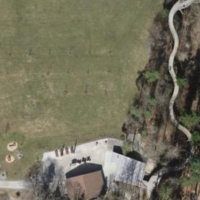
EUNIS habitat code: 44
Species observed at this site:
Corvus corone
Pinus sylvestris
Fraxinus excelsior
Turdus philomelos
Fagus sylvatica
Dendrocopos major
Picea abies
Aegithalos caudatus
Buteo buteo
Angelica sylvestris
Abies alba
Tilia cordata
Pica pica
Endotricha flammealis
Corvus corax
Periparus ater
Sorbus aucuparia
Cyanistes caeruleus
Troglodytes troglodytes
Fringilla coelebs
Regulus ignicapilla
Passer domesticus
Turdus merula
Clinopodium vulgare
Knautia arvensis
Parus major
Acer pseudoplatanus
Hirundo rustica
Milvus milvus
Accipiter nisus